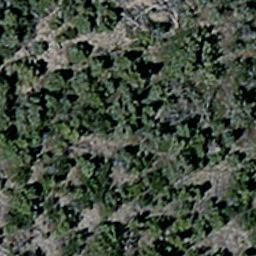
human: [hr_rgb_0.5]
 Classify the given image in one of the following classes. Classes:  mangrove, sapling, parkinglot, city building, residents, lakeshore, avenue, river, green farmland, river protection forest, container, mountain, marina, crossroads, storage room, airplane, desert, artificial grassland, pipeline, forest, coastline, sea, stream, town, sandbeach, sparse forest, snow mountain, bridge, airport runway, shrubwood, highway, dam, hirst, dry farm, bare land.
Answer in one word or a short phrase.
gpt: sparse forest